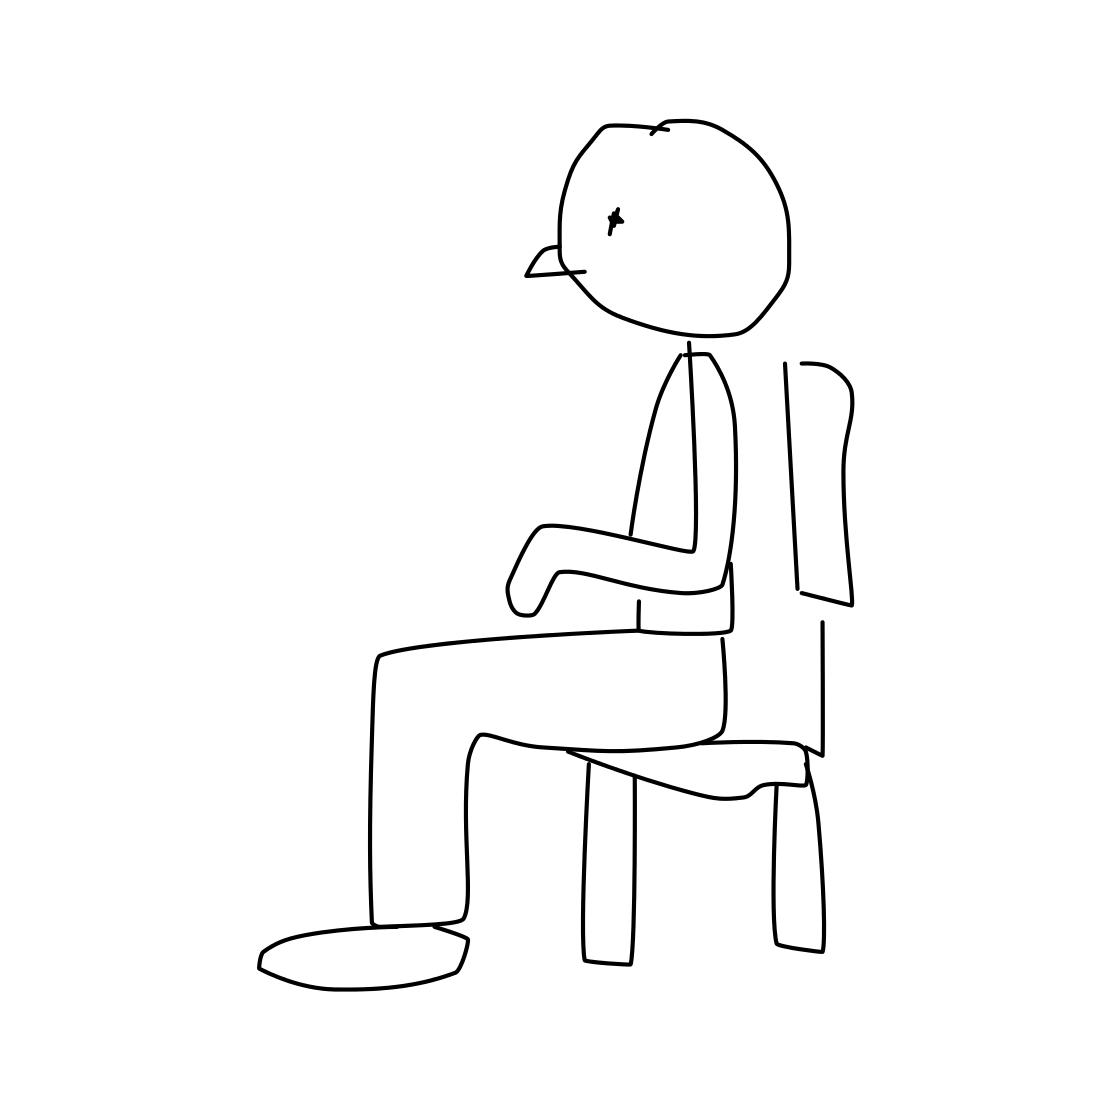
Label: person sitting